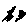
Label: moon